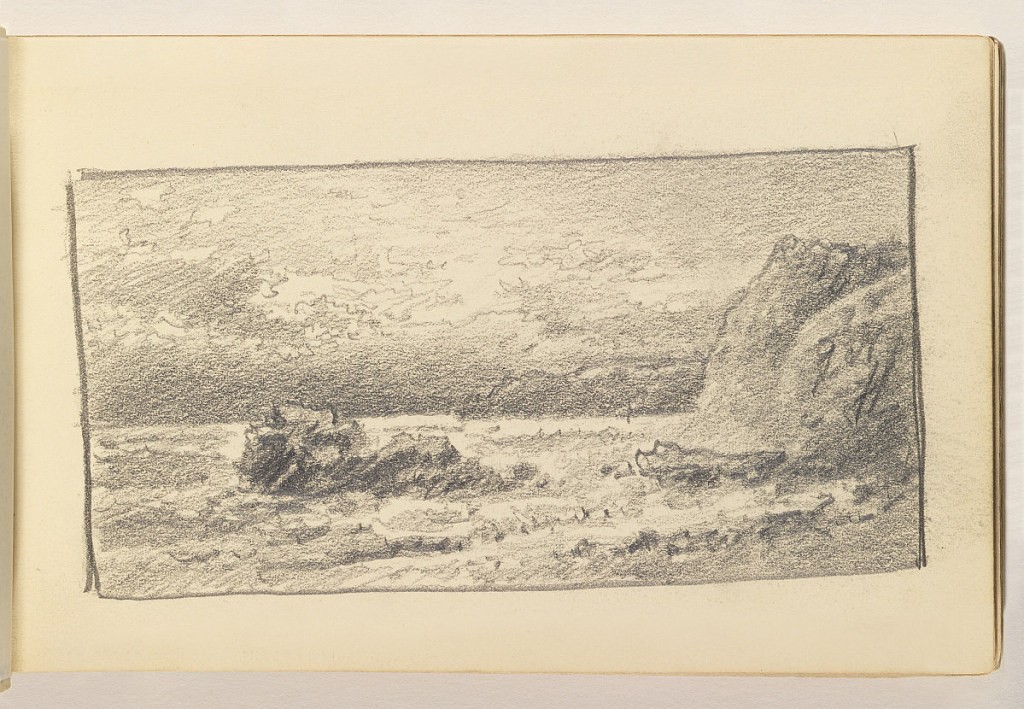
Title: Ocean with Large Rock and Small Cliffs
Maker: William Trost Richards, American, 1833–1905
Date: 1885–90
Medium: Graphite on cream wove paper, bound
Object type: Sketchbook folio
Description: Ocean in foreground with large rock in middleground at left. Small cliffs further back at right.